Field crop: maize
Growth stage: 2
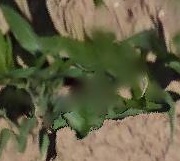
Species: maize